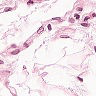
Metastatic tissue present: no